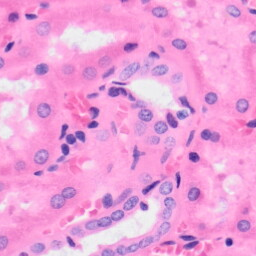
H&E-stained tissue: Kidney